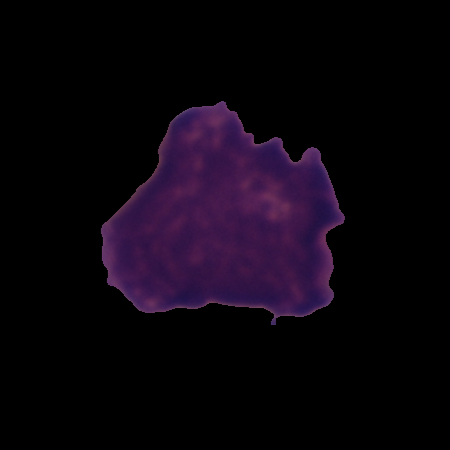
Label: cancer